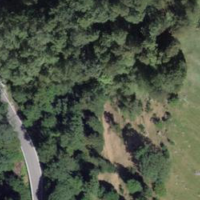
EUNIS habitat code: 41
Species observed at this site:
Glis glis